Aerial crown-view tile of a tropical tree (Barro Colorado Island, Panama), acquired 20240611:
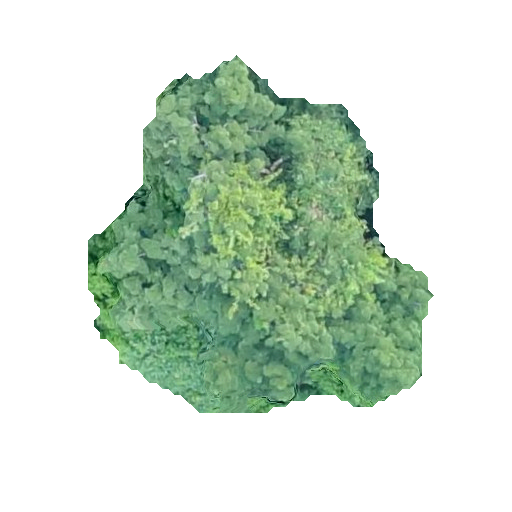
Species: Hura crepitans
GBIF accepted scientific name: Hura crepitans
Crown area: 132.155 m²